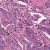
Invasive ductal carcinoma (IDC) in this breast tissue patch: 1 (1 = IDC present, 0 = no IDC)